Question: What is the maximum amount of money that can be robbed from the houses? The neighbour houses cannot be robbed at the same time.
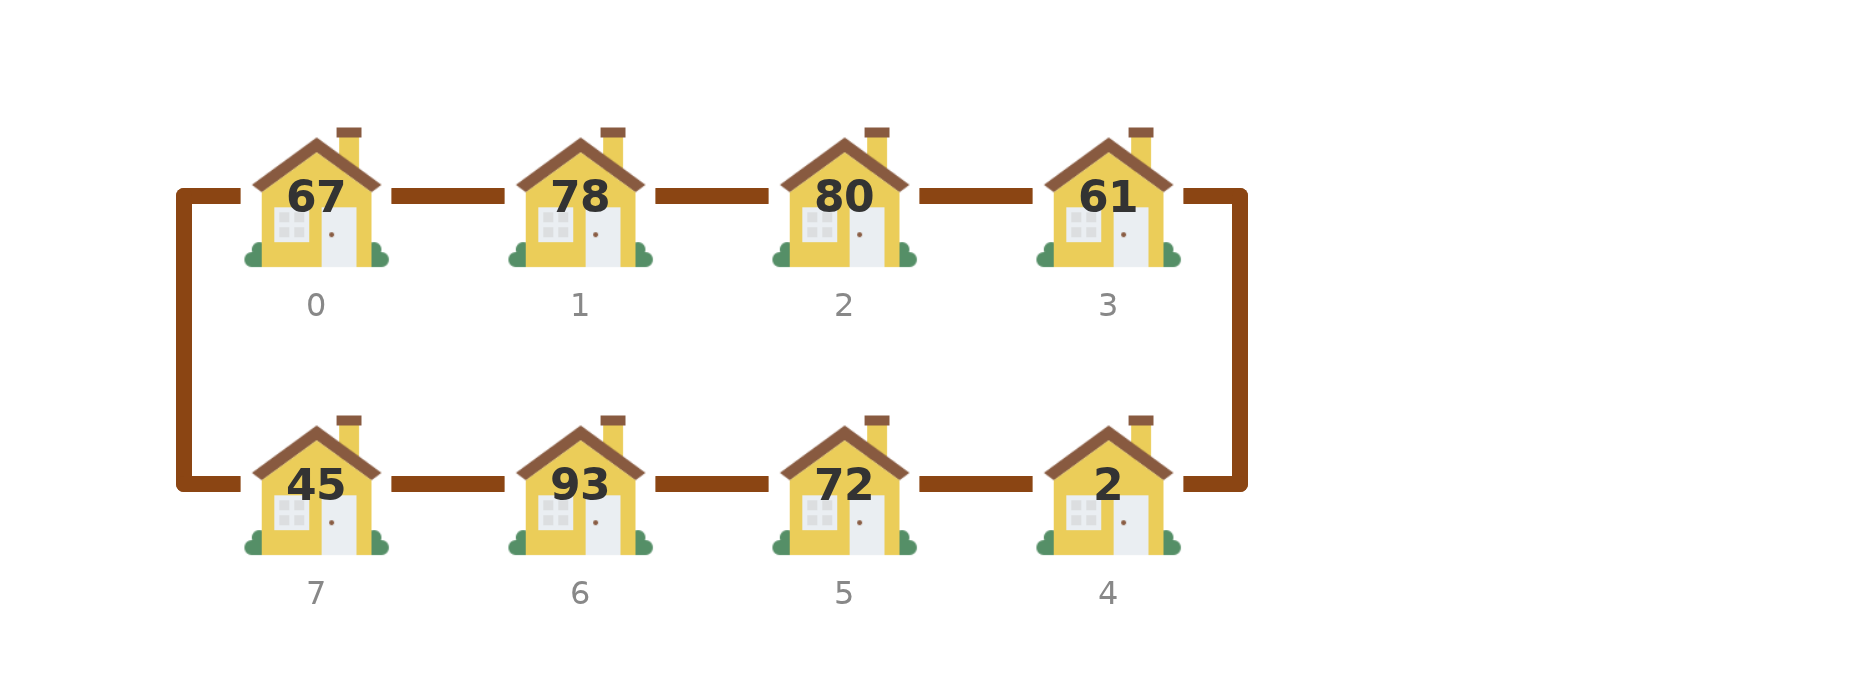
Answer: 256